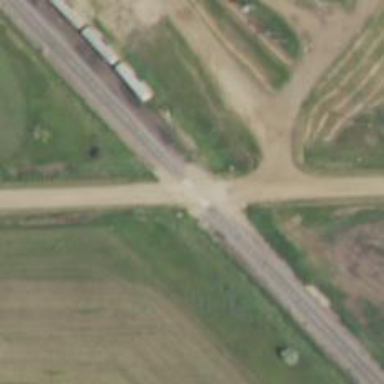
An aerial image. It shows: Railway track.